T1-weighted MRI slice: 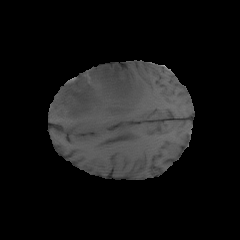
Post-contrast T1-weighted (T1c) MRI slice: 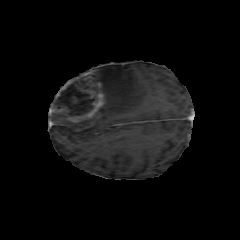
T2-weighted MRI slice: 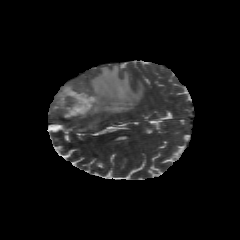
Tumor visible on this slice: yes